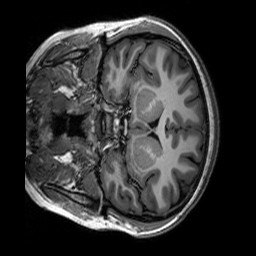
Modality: T1w
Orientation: coronal
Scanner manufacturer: siemens
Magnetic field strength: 3 T
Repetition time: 2.3 s
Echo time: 0.00302 s